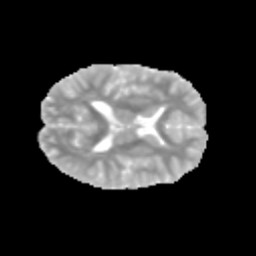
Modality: MD
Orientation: axial
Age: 12
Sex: male
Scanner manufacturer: siemens
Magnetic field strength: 3 T
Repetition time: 3.8 s
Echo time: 0.07 s